Question: have a 3 level nested repeater which display menu header and menu items for each group as shown
in second repeater have 4 check boxes to check some check boxes in third repater with javascript function as shown
'''
<asp:Repeater ID="RpGroups" runat="server" OnItemDataBound="RpGroups_ItemDataBound">
<ItemTemplate>
<asp:Label ID="GID" runat="server" Text='<%# Eval("groupid")%>' Visible="false"> </asp:Label>
<div class="panel panel-primary ">
<div class="panel-heading">
<h3 onclick="swap(<%# Eval("groupid")%>)" class="panel-title"><%# Eval("groupName")%> <span class="navbar-right glyphicon glyphicon-eye-open" aria-hidden="true"></span></h3>
</a>
</div>
<div class="panel-heading">
</div>
<div class="panel-body " id="<%# Eval("groupid")%>" hidden="hidden">
<div>
<asp:Repeater ID="RpMenu" runat="server" OnItemDataBound="FillMenuItems">
<ItemTemplate>
<div class="panel panel-primary">
<div class="panel-heading">
<h3 class="panel-title" style="text-align: center"><%# Eval("HeadItemText")%>
<div class="navbar-right"></div>
</h3>
</div>
<div class="panel-body">
<asp:Label ID="Label1" runat="server" Text='<%# Eval("HeaderMenuId")%>' Visible="false"></asp:Label>
</table>
<asp:Repeater ID="RbItems" runat="server">
<HeaderTemplate>
<div class="table-responsive">
<table class="table table-striped table-responsive ">
<thead>
<tr class="alert-danger table-responsive">
<th class="col-sm-2 ">Page Name</th>
<th>
<input id="Checkbox1" type="checkbox" value="Full Add" runat="server" onclick="checkadd(this, 'Add')" />Full Add</th>
<th>
<input id="Checkbox2" type="checkbox" value="Full View" onclick="checkadd(this), 'View'" />Full View</th>
<th>
<input id="Checkbox3" type="checkbox" value="Full Update" onclick="checkadd(this), 'Edit'" />Full Updte</th>
<th>
<input id="Checkbox4" type="checkbox" value="Full Delete" onclick="checkadd(this, 'Delete')" />Full Delete</th>
</tr>
</thead>
</HeaderTemplate>
<ItemTemplate>
<%--<div class="table-responsive">
<table class="table table-striped table-hover">--%>
<tr class="view" >
<asp:Label ID="PID" runat="server" Text='<%# Eval("tblMenuItemID")%>' Visible="false"></asp:Label>
<td class="col-sm-2"><strong>
<div><%# Eval("MenuItemName")%></div>
</strong></td>
<td>
<asp:CheckBox ID="Add" runat="server" Text="Add" /></td>
<td>
<asp:CheckBox ID="View" runat="server" Text="View" /></td>
<td>
<asp:CheckBox ID="Edit" runat="server" Text="Update" /></td>
<td>
<asp:CheckBox ID="Delete" runat="server" Text="Delete" /></td>
</tr>
<%-- </table>
</div>--%>
<%-- <li>
<a href="<%# Eval("MenuItemLink")%>"><%# Eval("MenuItemName")%></a>
</li>--%>
</ItemTemplate>
<FooterTemplate>
</table>
</div>
</FooterTemplate>
</asp:Repeater>
</div>
</div>
</ItemTemplate>
</asp:Repeater>
</div>
</div>
</div>
</ItemTemplate>
<AlternatingItemTemplate>
<asp:Label ID="GID" runat="server" Text='<%# Eval("groupid")%>' Visible="false"> </asp:Label>
<div class="panel panel-Lightblue ">
<div class="panel-heading">
<h3 onclick="swap(<%# Eval("groupid")%>)" class="panel-title"><%# Eval("groupName")%> <span class="navbar-right glyphicon glyphicon-eye-open" aria-hidden="true"></span></h3>
</a>
</div>
<div class="panel-body " id="<%# Eval("groupid")%>" hidden="hidden">
<div>
<asp:Repeater ID="RpMenu" runat="server" OnItemDataBound="FillMenuItems">
<ItemTemplate>
<div class="panel panel-Lightblue">
<div class="panel-heading">
<h3 class="panel-title" style="text-align: center"><%# Eval("HeadItemText")%>
<div class="navbar-right"></div>
</h3>
</div>
<div class="panel-body">
<asp:Label ID="Label1" runat="server" Text='<%# Eval("HeaderMenuId")%>' Visible="false"></asp:Label>
</table>
<asp:Repeater ID="RbItems" runat="server">
<HeaderTemplate>
<div class="table-responsive">
<table class="table table-striped table-responsive ">
<thead>
<tr class="alert-danger table-responsive">
<th class="col-sm-2 ">Page Name</th>
<th>
<input id="Checkbox1" type="checkbox" value="Full Add" runat="server" onclick="checkadd(this, 'Add')" />Full Add</th>
</script>
<th>
<input id="Checkbox2" type="checkbox" value="Full View" onclick="checkadd(this, 'View')" />Full View</th>
<th>
<input id="Checkbox3" type="checkbox" value="Full Updte" onclick="checkadd(this, 'Edit')" />Full Updte</th>
<th>
<input id="Checkbox4" type="checkbox" value="Full Delete" onclick="checkadd(this, 'Delete')" />Full Delete</th>
</tr>
</thead>
</HeaderTemplate>
<ItemTemplate>
<tr class="view">
<asp:Label ID="PID" runat="server" Text='<%# Eval("tblMenuItemID")%>' Visible="false"></asp:Label>
<td class="col-sm-2"><strong>
<div><%# Eval("MenuItemName")%></div>
</strong></td>
<td>
<asp:CheckBox ID="Add" runat="server" Text="Add" /></td>
<td>
<asp:CheckBox ID="View" runat="server" Text="View" /></td>
<td>
<asp:CheckBox ID="Edit" runat="server" Text="Update" /></td>
<td>
<asp:CheckBox ID="Delete" runat="server" Text="Delete" /></td>
</tr>
</ItemTemplate>
<FooterTemplate>
</table>
</div>
</FooterTemplate>
</asp:Repeater>
</div>
</div>
</ItemTemplate>
</asp:Repeater>
</div>
</div>
</div>
</AlternatingItemTemplate>
</asp:Repeater>
<script type="text/javascript">
function checkadd(chk, name) {
if (chk.checked == true) {
document.getElementById('<% = RpGroups.ClientID %>');
var chk = div.getElementsByTagName('input');
var len = chk.length;
for (var i = 0; i < len; i++) {
if (chk[i].type === 'checkbox' && chk[i].name===name) {
chk[i].checked = elem.checked;
}
}
}
else
{
var div = document.getElementById('<% = RpGroups.ClientID %>');
var chk = div.getElementsByTagName('input');
var len = chk.length;
for (var i = 0; i < len; i++) {
if (chk[i].type === 'checkbox' && chk[i].name === name) {
chk[i].checked = false;
}
}
}
}
</script>
'''
i need 'checkbox' with value (full Add) check all check boxes in 'rpitems' with name Add what wrong in my code

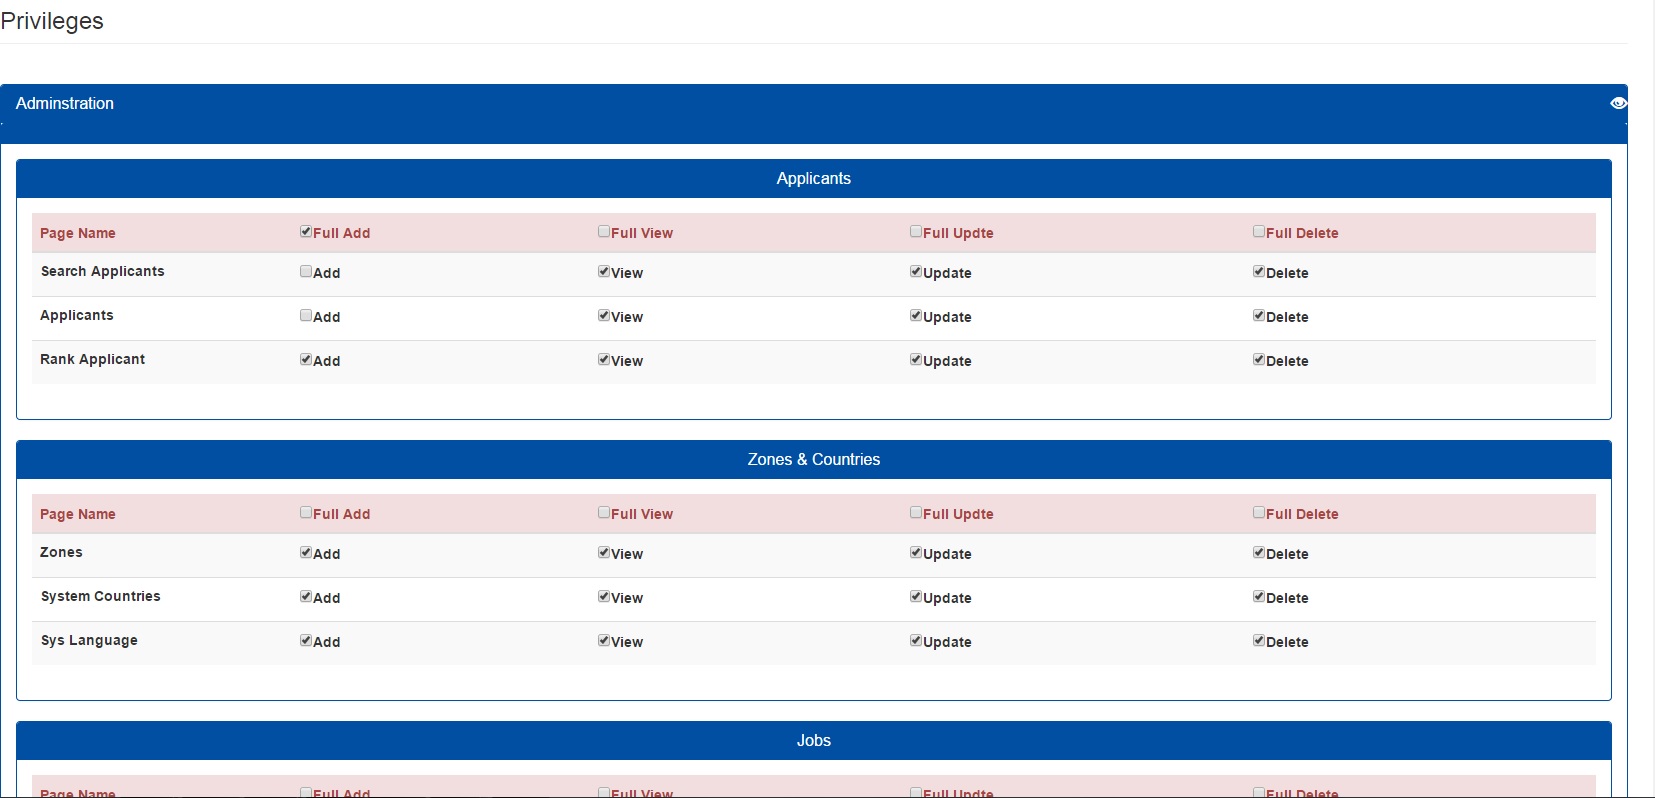
Answer: If you view source and study the rendered markup, you notice that the checkboxes get created with a particular pattern. You can use that fact for your requirement.
Now for the javascript side of things...you need to walk up the DOM tree and find the closes table corresponding to the checkbox clicked.
You are doing something like this:
'''
onclick="checkadd(this, 'View')
'''
So the first argument to that function is a reference to the checkbox that the user has clicked...Hence we've to find the closest table. Therefore we do something like this...
'''
var tbl = findClosestTable(chk); //stores reference to the table that houses checkbox
'''
'findClosestTable' is implemented like this:
'''
function findClosestTable(el) {
while(!el.tagName.toLowerCase() === 'table' && el !== document.body)
el = el.parentNode;
if(el == document.body)
return null;
else
return el; //should be the table reference.
}
'''
Once you have that, you can get all the input elements by tagname using that reference.
'''
var inputElements = tbl.getElementsByTagName('input');
'''
Now the task is fairly simple.
'''
for(var i = 0, j = inputElements.length; i < j; i++ ) {
var el = inputElements[i];
if(el.type === 'checkbox' && el.id.indexOf('Add') > 0 && el !== chk) {
//el is now a reference to your desired checkbox element...
}
}
'''